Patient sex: M
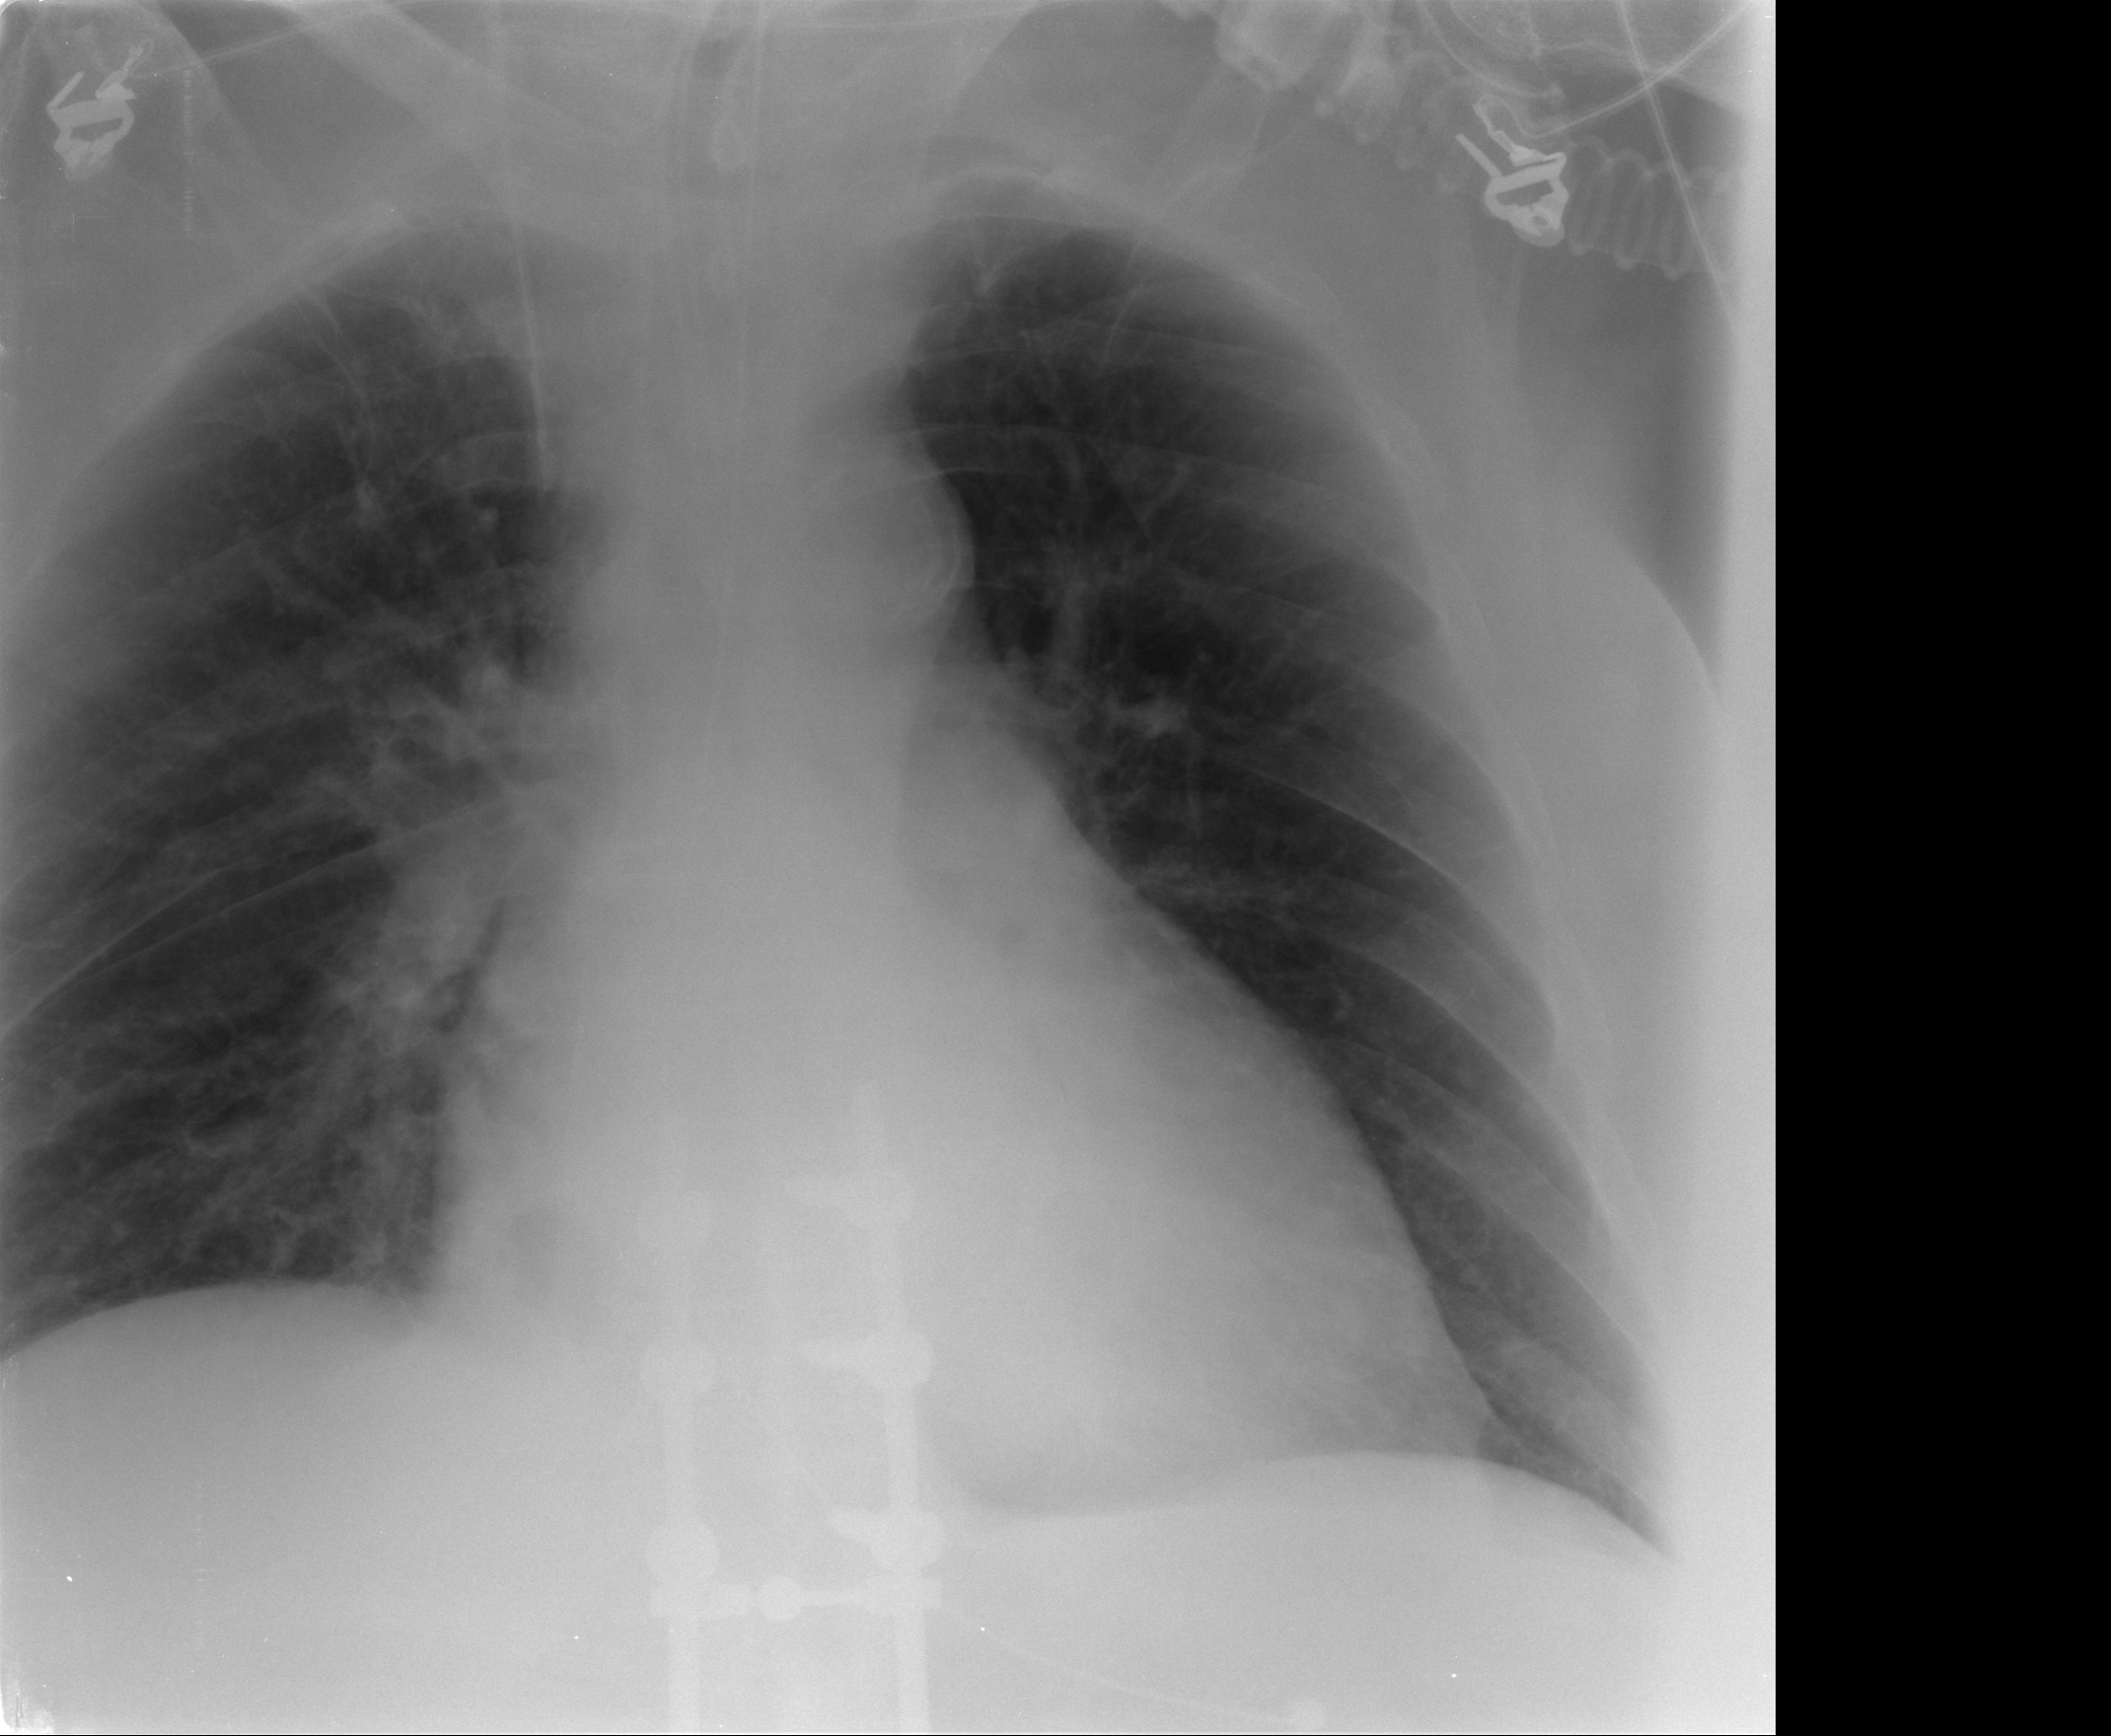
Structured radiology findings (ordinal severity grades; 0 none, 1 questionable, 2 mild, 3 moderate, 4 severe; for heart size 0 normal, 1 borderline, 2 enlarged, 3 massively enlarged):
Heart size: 1
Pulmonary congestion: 0
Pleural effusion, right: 0
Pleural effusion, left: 0
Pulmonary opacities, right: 0
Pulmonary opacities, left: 0
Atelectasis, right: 2
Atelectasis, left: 0